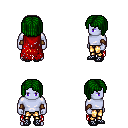
a pixel art fantasy rpg character, male body template, dark elf, purple skin, red tattered cape, gold greaves, green pageboy hairstyle, leather bracers, ghillies, four views (front, back, left, right), 2x2 character sprite sheet, small pixel art, hard edges, no anti-aliasing